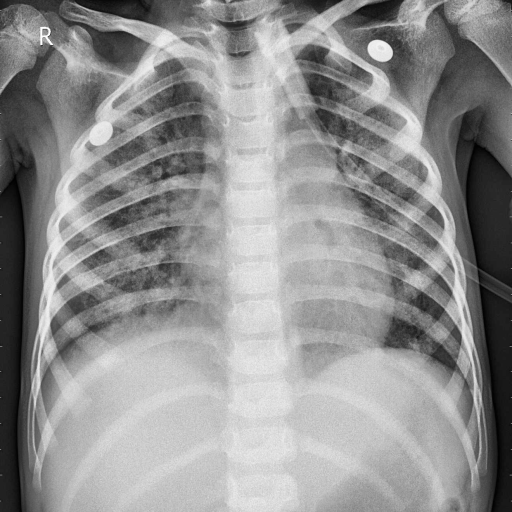
Finding: PNEUMONIA